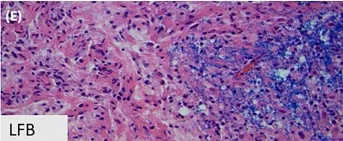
(E) Under high power (yellow star area on first slide), we observed the edge of the demyelinated lesion.
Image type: pathology (h&e)